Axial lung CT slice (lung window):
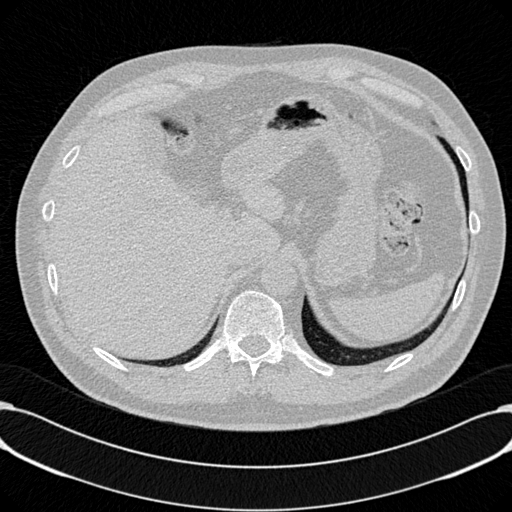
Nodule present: no